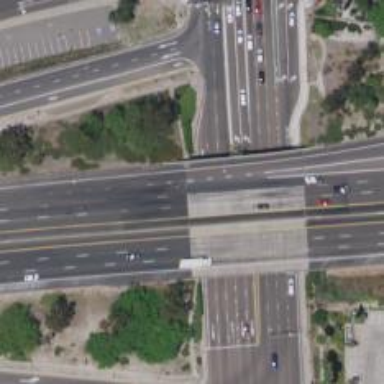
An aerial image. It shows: Bridge over motorway.